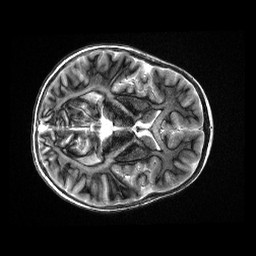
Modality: MP2RAGE
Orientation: axial
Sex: male
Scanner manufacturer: siemens
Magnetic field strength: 3 T
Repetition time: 5 s
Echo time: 0.00355 s